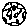
Label: moon